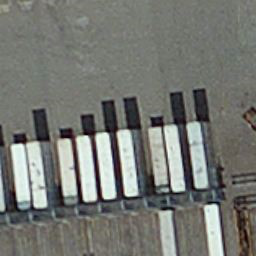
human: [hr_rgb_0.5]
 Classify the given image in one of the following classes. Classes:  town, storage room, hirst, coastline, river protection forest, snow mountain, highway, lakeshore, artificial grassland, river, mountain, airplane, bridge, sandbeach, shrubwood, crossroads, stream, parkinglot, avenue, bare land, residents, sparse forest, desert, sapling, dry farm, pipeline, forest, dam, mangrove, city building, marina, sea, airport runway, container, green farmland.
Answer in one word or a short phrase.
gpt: container